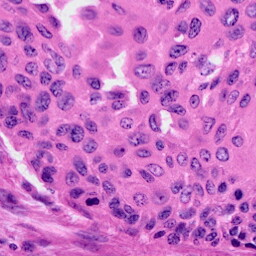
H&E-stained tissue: Cervix